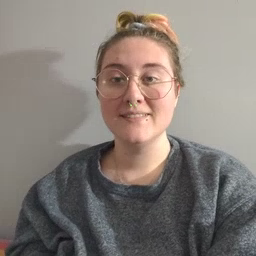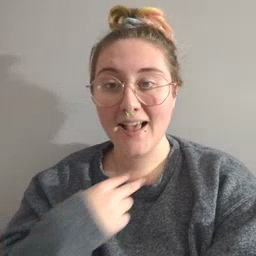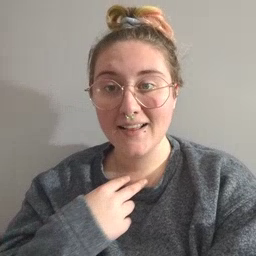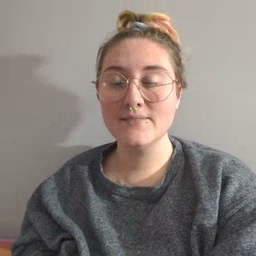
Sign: stuck